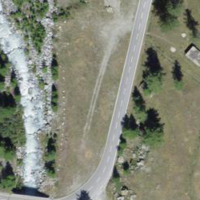
EUNIS habitat code: 31
Species observed at this site:
Sambucus racemosa
Fabriciana niobe
Scaeva selenitica
Erebia tyndarus
Issoria lathonia
Parnassia palustris
Euphorbia cyparissias